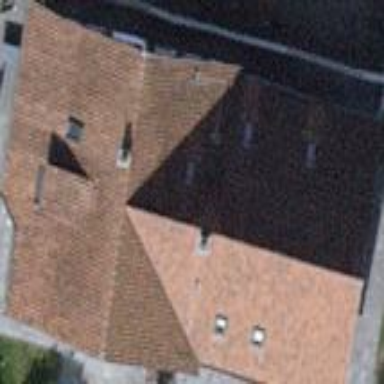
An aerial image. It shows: Semi-detached house with gabled roof.